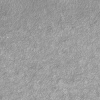
Atmospheric dust classification: not_dusty